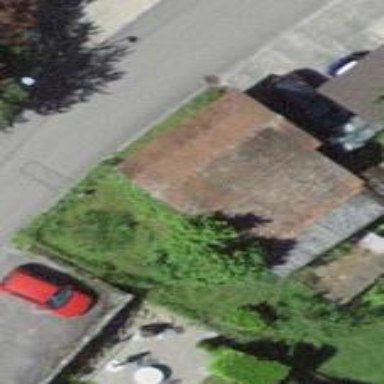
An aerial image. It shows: Barn.